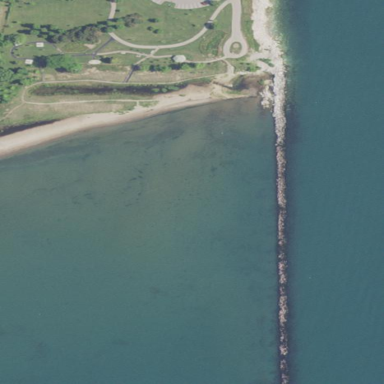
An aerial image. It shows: Beautiful beach with natural surroundings.